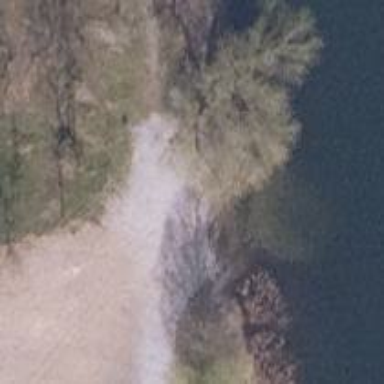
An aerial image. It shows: Sandy path.